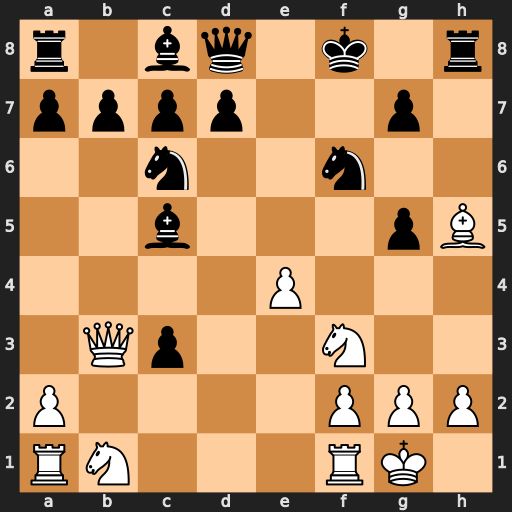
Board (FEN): r1bq1k1r/pppp2p1/2n2n2/2b3pB/4P3/1Qp2N2/P4PPP/RN3RK1
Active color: w
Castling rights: -
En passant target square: -
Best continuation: Qf7#